Interaction volume radius: 10 \u00c5
Interaction volume height: 45 \u00c5
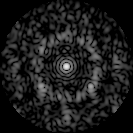
Disorder parameter: 0.6775